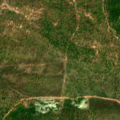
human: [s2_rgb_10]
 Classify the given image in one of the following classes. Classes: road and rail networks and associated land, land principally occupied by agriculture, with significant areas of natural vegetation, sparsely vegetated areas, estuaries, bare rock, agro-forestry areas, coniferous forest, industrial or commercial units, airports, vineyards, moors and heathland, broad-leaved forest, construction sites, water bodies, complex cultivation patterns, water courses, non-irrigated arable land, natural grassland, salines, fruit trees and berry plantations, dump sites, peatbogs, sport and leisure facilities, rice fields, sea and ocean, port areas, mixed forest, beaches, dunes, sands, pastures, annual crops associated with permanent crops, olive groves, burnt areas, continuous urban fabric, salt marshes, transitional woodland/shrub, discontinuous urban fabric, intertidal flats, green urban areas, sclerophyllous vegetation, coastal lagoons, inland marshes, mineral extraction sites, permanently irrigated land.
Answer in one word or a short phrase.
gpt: continuous urban fabric